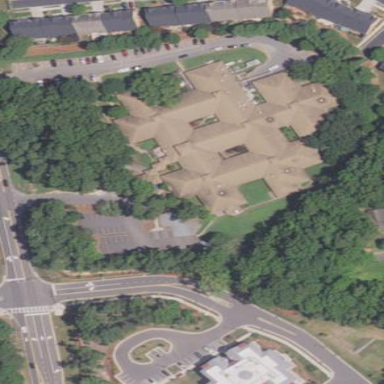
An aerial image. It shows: Nursing home.